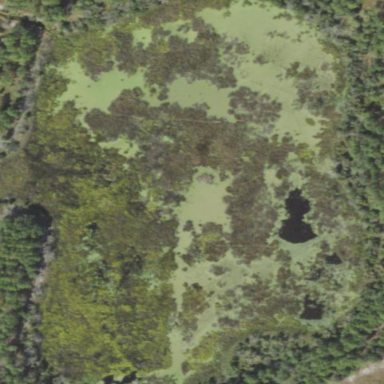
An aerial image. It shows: Marshy wetland area.